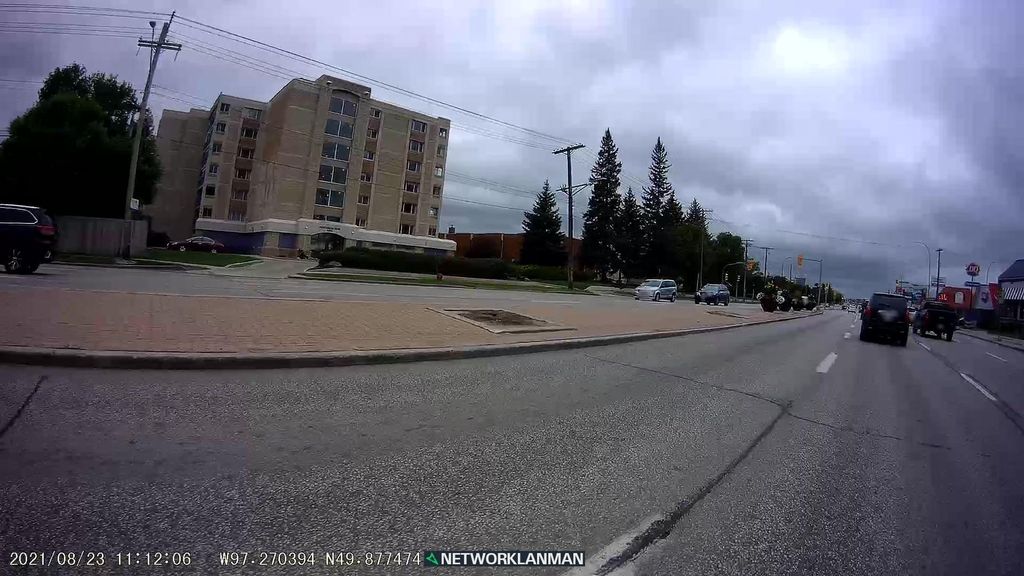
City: winnipeg